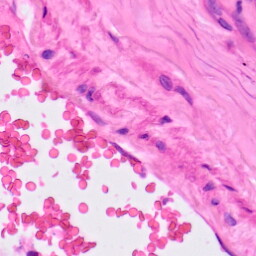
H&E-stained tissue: Lung